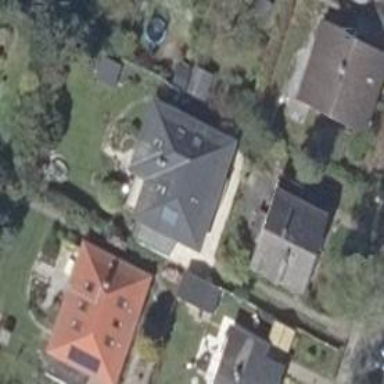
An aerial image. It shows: Detached building.